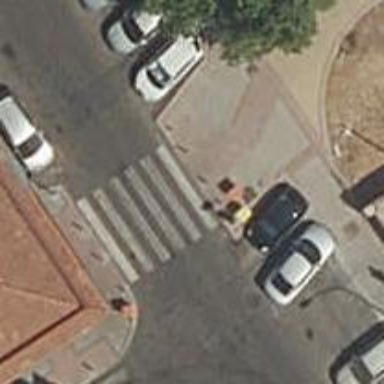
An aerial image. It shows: Uncontrolled zebra crossing on the road.